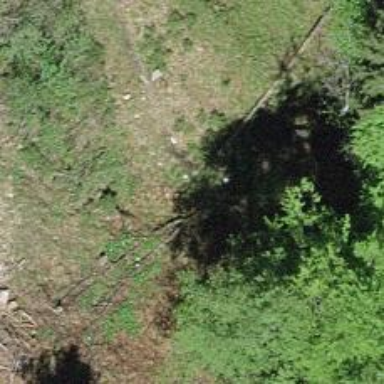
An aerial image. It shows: Path on the ground.